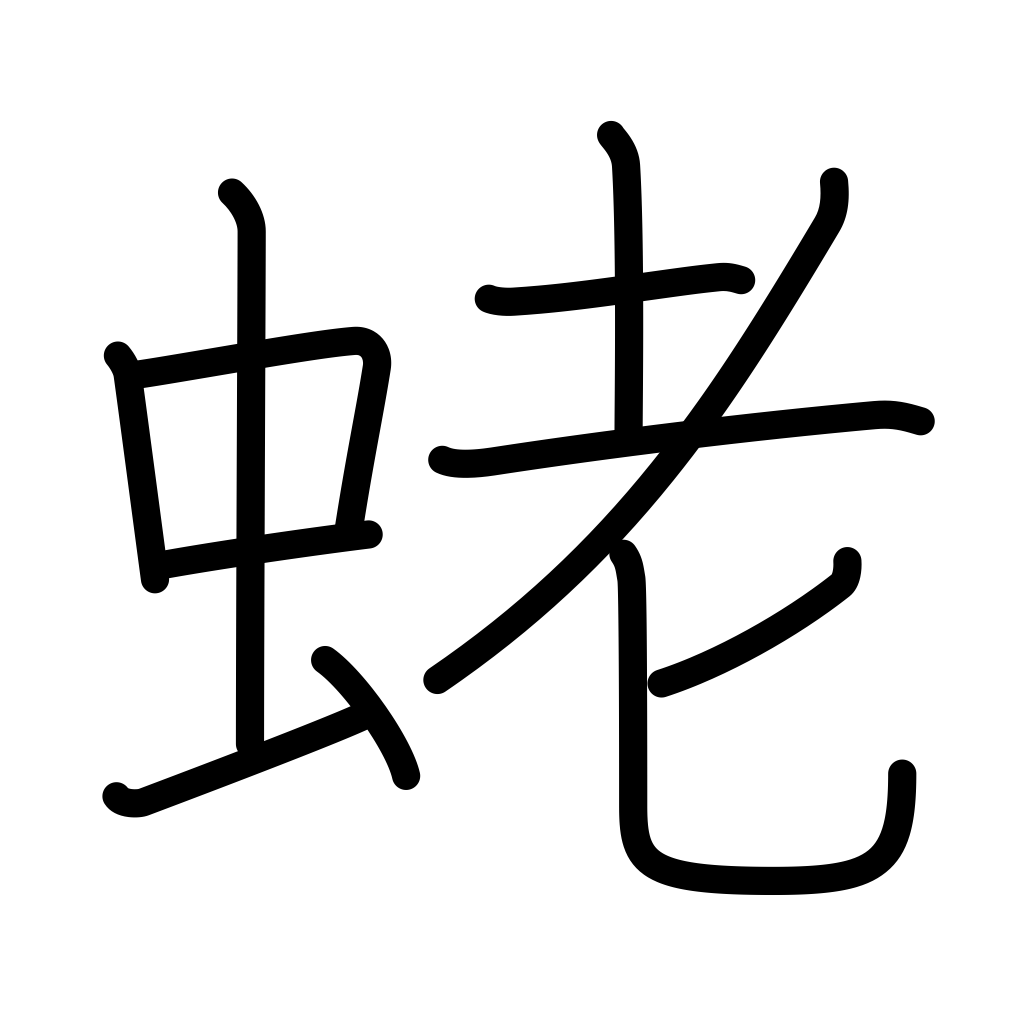
Meaning: shrimp